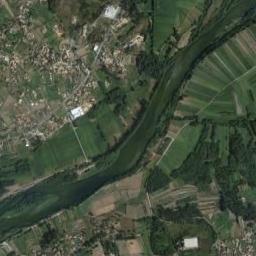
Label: river